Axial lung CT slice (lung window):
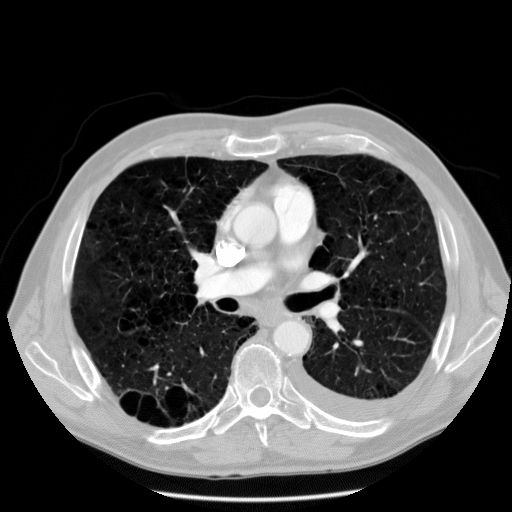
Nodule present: no